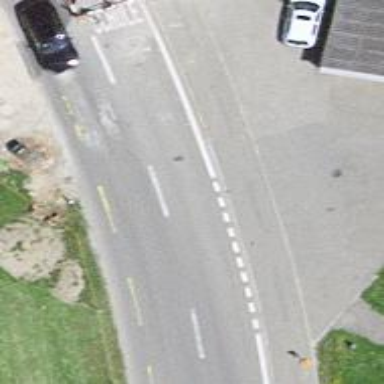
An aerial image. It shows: Secondary road with asphalt surface.